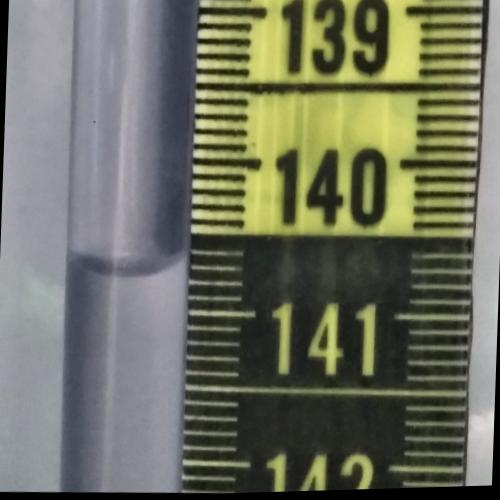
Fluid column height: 140.7 cm